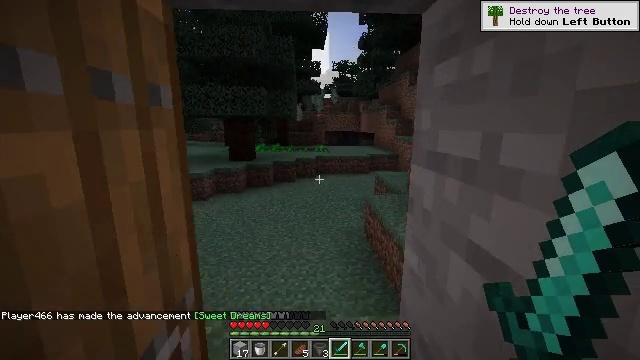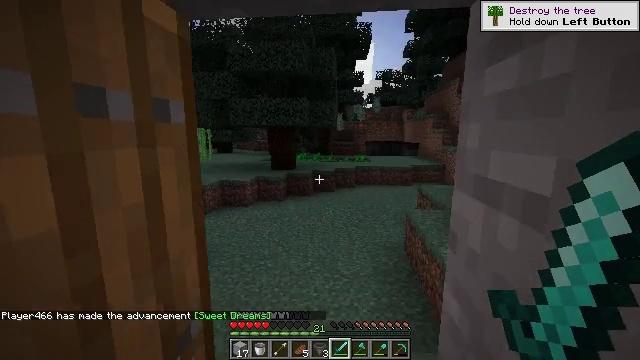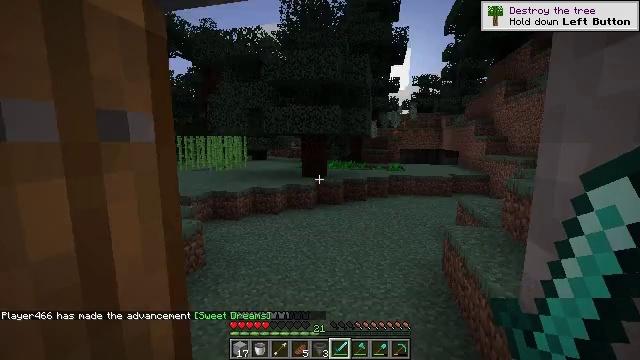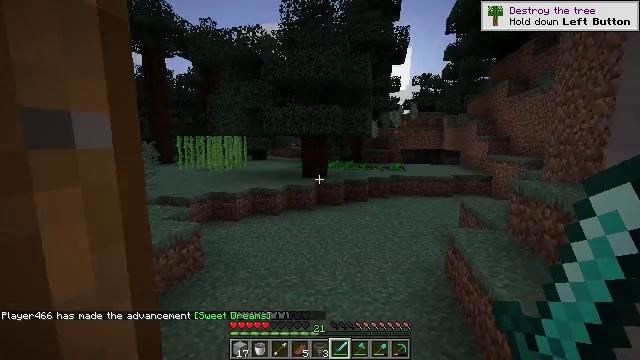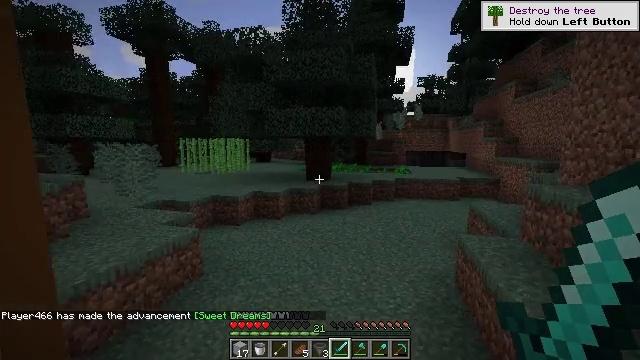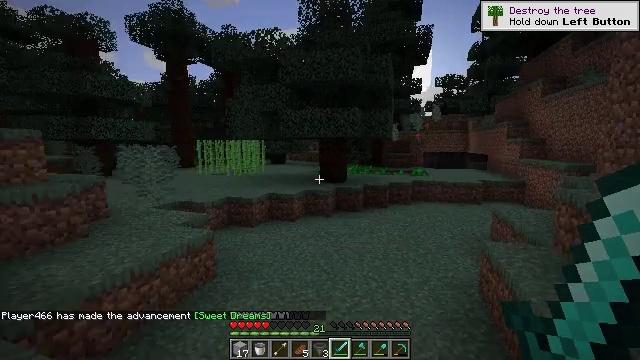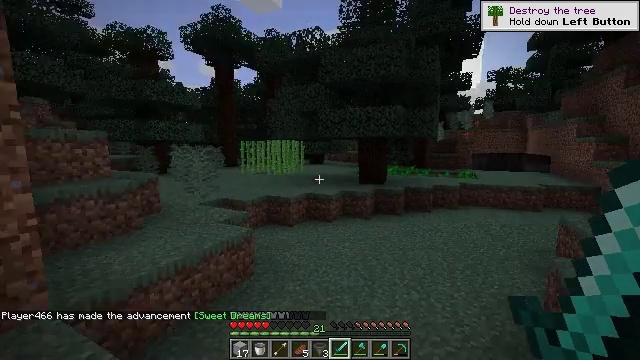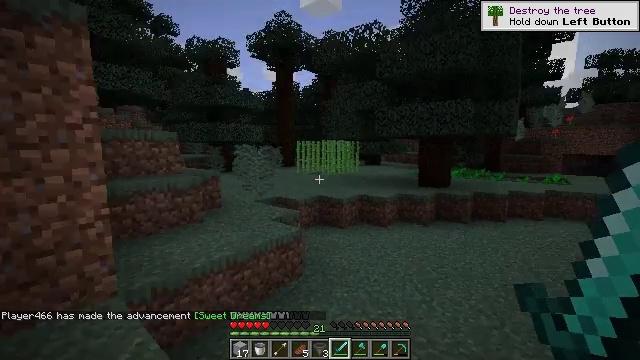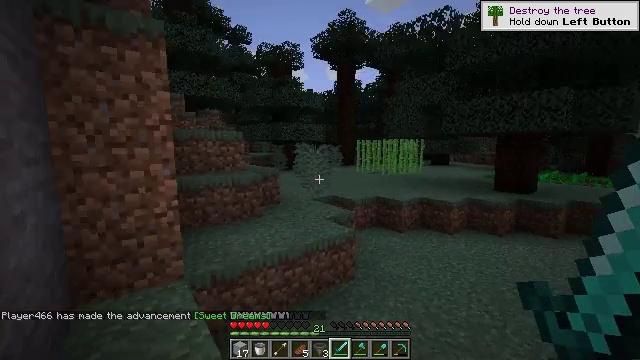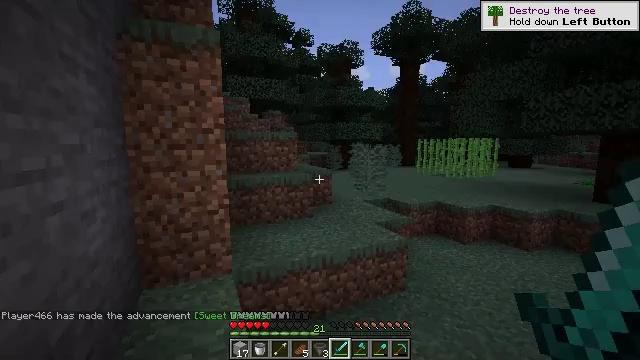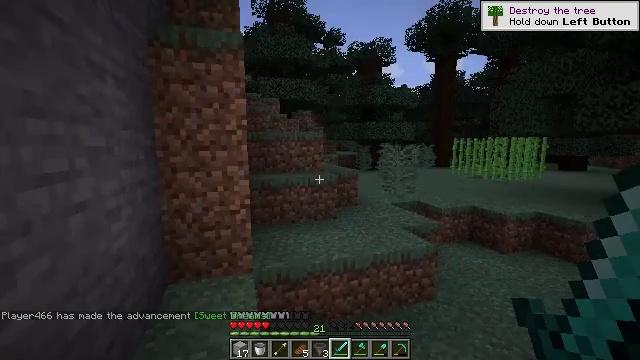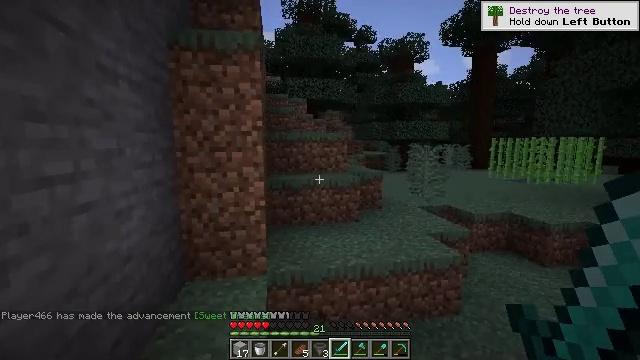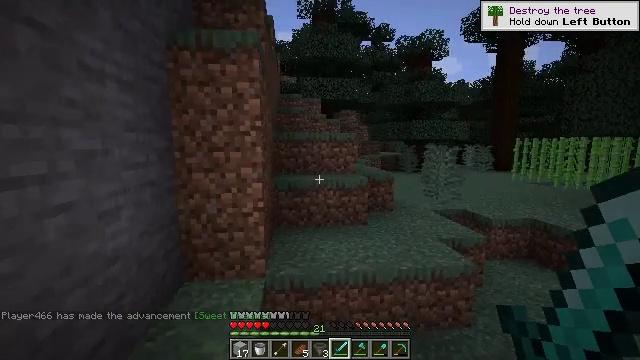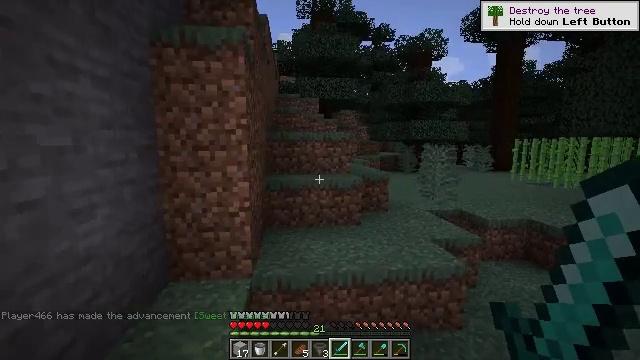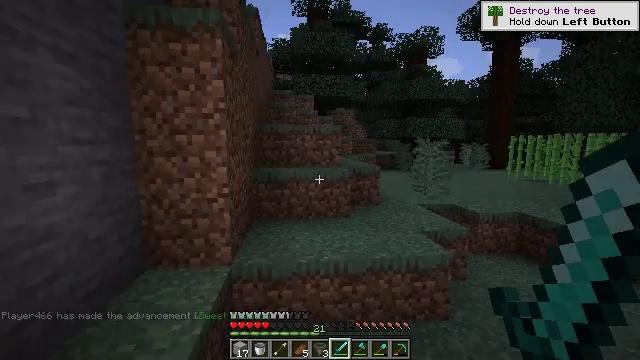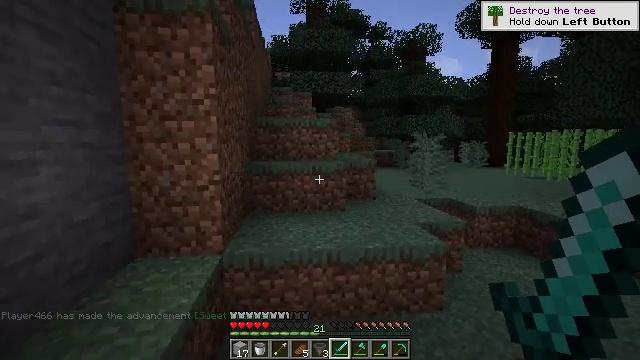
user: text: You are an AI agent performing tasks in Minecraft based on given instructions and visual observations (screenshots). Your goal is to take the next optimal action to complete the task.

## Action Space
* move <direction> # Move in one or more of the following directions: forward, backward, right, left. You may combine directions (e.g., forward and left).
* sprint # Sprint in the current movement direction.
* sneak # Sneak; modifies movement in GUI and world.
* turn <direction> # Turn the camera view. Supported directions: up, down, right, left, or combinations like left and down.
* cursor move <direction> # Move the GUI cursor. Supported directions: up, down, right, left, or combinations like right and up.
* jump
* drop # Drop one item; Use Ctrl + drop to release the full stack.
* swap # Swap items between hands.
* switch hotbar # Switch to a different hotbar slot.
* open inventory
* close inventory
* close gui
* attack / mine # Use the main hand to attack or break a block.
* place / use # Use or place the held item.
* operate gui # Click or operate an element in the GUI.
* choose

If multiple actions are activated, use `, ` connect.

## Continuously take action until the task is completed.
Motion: motion action
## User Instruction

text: Mine the large fern from the ground.
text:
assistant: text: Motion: move forward and move right, turn left and up
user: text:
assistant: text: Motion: move forward and move right, turn left and up
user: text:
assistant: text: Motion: move forward
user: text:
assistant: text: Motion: move forward
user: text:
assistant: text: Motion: move forward, turn left
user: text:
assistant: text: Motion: move forward, turn left
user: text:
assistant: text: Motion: move forward and move right, turn left
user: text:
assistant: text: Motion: move forward and move right, turn left
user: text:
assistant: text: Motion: move forward and move right, turn left
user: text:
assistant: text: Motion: move forward and move right, turn left
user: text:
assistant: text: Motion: move forward and move right, turn left
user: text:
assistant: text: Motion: move right, turn left
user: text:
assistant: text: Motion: move right
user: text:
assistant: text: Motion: move right
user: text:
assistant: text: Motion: no_op
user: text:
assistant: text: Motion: no_op
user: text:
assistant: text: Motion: no_op
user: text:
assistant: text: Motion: move right
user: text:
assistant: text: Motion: move right
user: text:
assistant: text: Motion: move right
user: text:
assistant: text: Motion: move right, turn right and up
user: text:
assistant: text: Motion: move forward and move right, turn right and up
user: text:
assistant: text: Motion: move forward and move right, turn right and up
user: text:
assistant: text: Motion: move forward, turn right
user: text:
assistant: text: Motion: move forward, turn right
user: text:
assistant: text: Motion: move forward, turn right
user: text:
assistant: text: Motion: move forward, turn right and down
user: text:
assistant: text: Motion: move forward, turn right and down
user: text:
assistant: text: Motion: move forward, sprint, turn right and down
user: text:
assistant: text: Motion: move forward, sprint, turn right and down